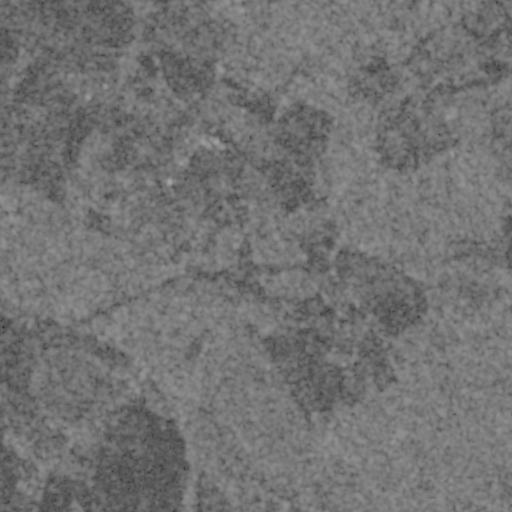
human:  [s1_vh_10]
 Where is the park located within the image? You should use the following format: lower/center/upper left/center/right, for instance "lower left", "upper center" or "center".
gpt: The park is located in the upper center of the image.
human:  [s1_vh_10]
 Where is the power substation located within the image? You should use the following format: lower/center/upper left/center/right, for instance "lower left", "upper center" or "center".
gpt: The power substation is located in the upper center of the image.
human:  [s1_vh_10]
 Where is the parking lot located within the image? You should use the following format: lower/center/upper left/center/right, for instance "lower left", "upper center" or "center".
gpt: There is no parking lot in the image.

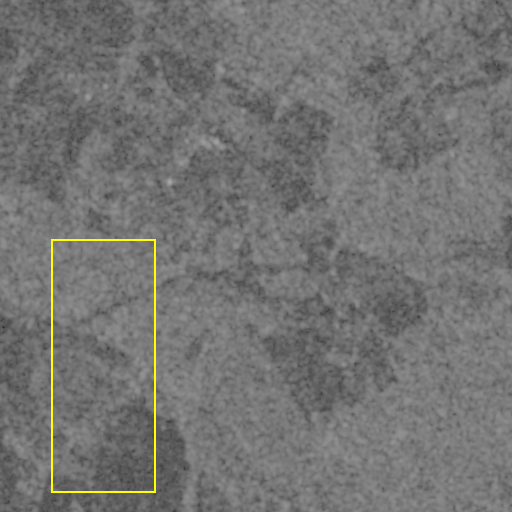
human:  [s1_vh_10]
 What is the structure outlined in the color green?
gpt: There is no green outline.
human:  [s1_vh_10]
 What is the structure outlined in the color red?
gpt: There is no structure outlined in red.